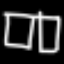
Label: pants